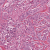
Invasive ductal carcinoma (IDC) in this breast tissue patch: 1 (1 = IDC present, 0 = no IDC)